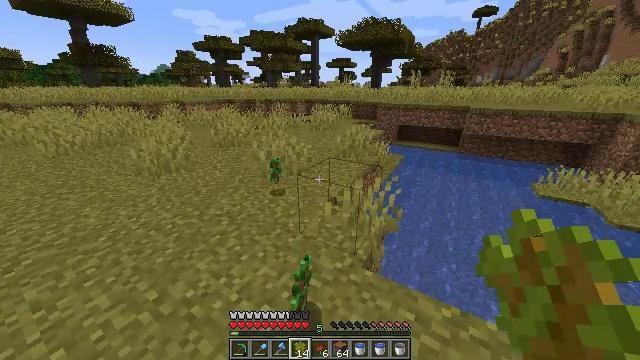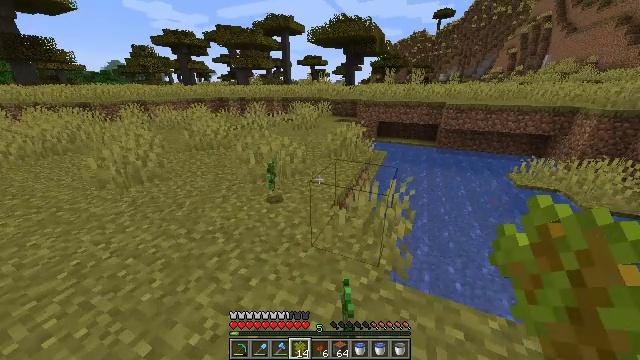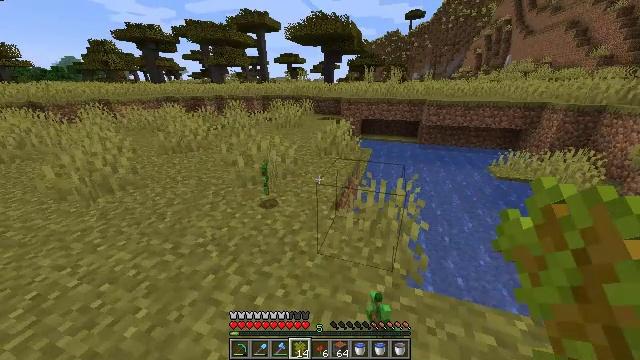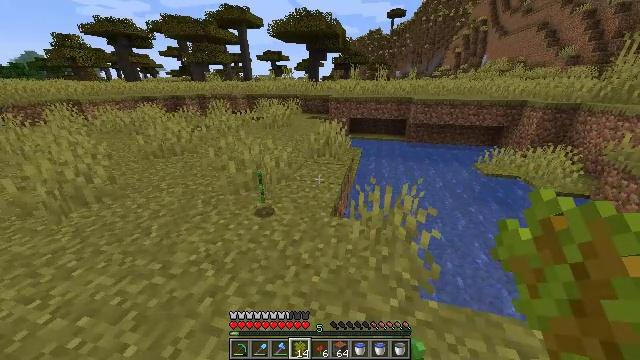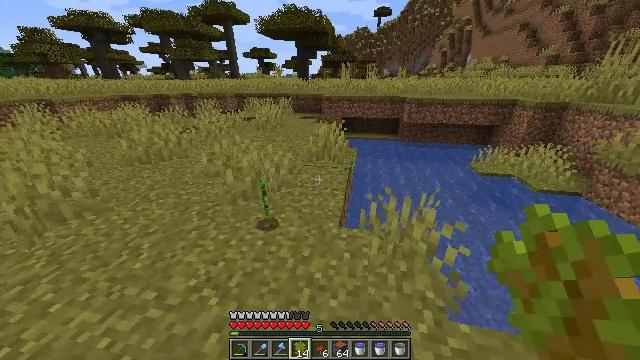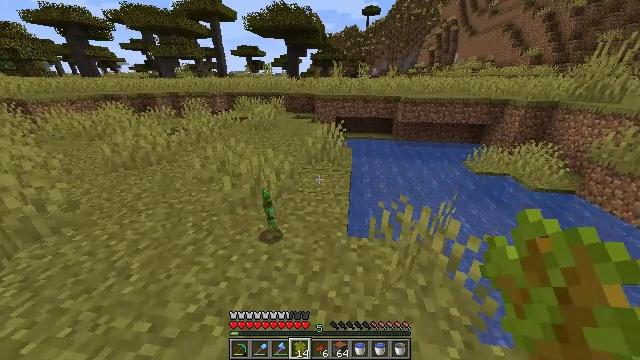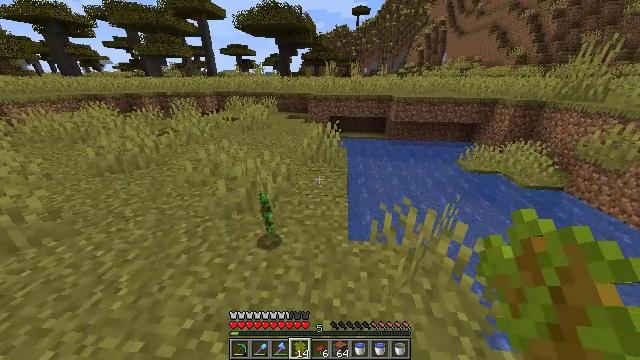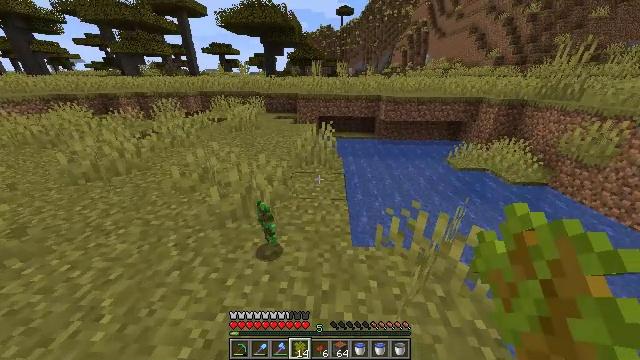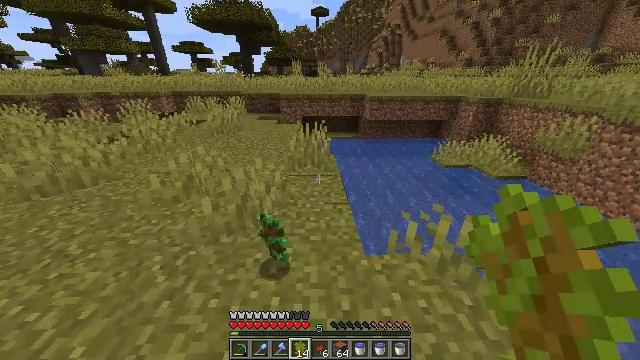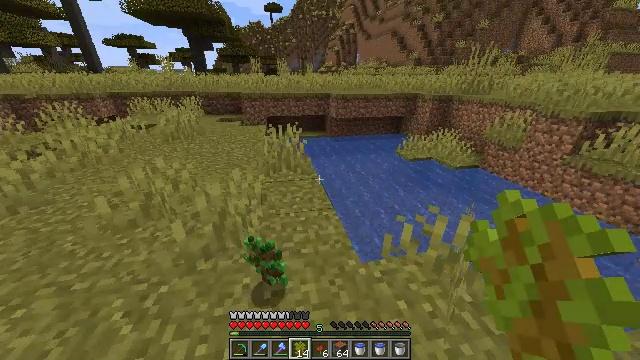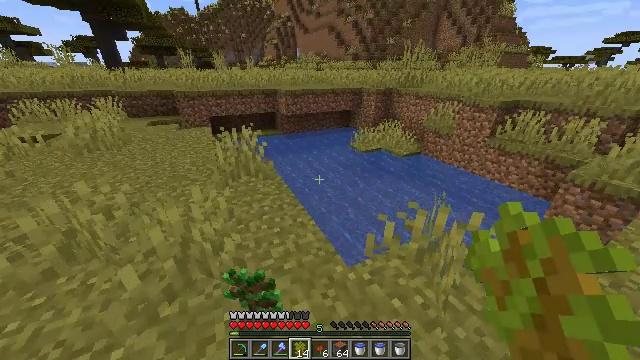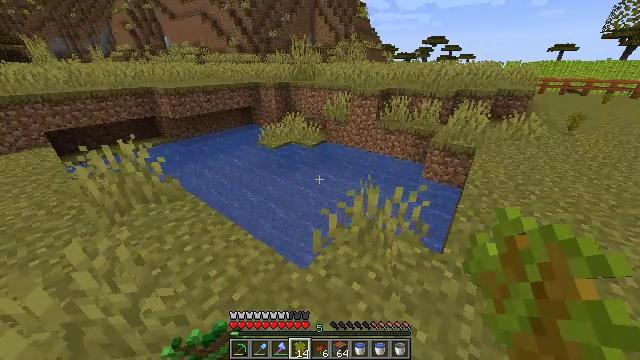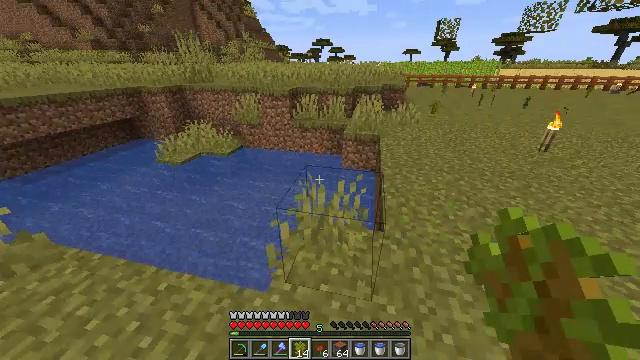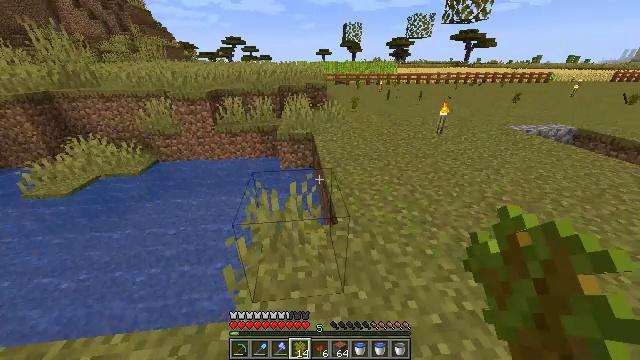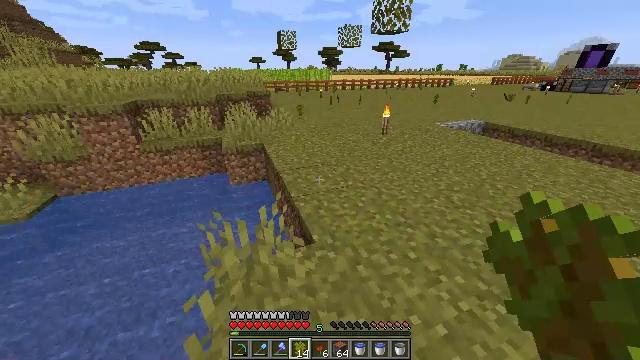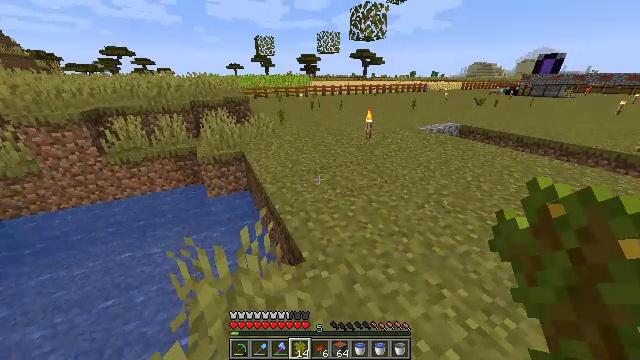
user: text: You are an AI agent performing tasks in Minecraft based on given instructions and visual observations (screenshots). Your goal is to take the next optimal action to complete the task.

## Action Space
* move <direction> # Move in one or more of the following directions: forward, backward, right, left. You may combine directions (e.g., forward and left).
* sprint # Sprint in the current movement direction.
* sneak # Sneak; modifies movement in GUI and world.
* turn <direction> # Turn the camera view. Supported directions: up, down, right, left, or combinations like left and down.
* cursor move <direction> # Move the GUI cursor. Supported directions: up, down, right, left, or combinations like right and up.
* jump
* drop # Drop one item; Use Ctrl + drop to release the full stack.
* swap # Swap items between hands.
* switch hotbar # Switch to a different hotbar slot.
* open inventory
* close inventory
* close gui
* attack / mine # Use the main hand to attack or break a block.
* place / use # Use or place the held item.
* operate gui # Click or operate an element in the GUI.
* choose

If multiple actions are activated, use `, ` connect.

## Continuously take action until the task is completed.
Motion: motion action
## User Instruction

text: Break the mature wheat plants.
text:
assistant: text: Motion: move forward and move left, sprint, turn right
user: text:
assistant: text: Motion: move forward and move left, sprint, turn right
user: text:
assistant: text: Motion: move forward and move left, sprint, turn right
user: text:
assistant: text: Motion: move forward and move left, sprint, turn right
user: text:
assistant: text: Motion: move forward and move left, sprint, turn right
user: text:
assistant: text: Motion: move forward and move left, sprint, turn right
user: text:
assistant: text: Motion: move forward and move left, sprint, turn right
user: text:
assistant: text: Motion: move forward and move left, sprint, turn right
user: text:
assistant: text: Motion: move forward and move left, sprint, turn right
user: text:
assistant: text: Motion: move forward and move left, sprint, turn right and down
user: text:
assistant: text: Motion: move forward and move left, sprint, turn right and down
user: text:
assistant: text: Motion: move forward and move left, sprint, turn right
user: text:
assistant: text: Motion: move forward, sprint, turn right
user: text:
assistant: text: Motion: move forward, sprint, turn right and up
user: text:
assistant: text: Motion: move forward, sprint, turn right and up
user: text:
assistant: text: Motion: move forward, sprint
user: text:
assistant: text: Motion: move forward, sprint
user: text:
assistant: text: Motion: move forward, sprint
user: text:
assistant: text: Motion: move forward, sprint
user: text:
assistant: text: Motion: move forward, sprint
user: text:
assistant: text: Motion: move forward, sprint
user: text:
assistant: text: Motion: move forward, sprint
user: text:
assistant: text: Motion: move forward, sprint, turn left
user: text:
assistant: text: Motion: move forward, sprint, turn left
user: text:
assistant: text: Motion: move forward, sprint, turn left
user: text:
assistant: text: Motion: move forward, sprint, turn left
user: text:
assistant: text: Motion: move forward, sprint
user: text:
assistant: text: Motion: move forward, sprint
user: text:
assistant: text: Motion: move forward, sprint, turn right
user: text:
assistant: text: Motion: move forward, sprint, turn right